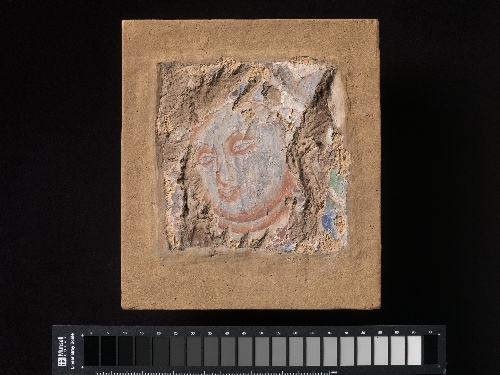
Date: ca. 6th–7th century
Object type: Wall painting
Classification: Paintings
Medium: Pigments on mud plaster
Culture: China (Xinjiang Uyghur Autonomous Region)
Period: Kizil kingdom
Dimensions: 4 3/4 x 4 3/4 in. (12.1 x 12.1 cm)
Department: Asian Art
Credit line: Rogers Fund, 1944
Accession year: 1944
Repository: Metropolitan Museum of Art, New York, NY
Tags: Heads|Buddhism|Buddha